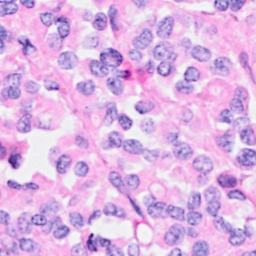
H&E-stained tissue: Breast